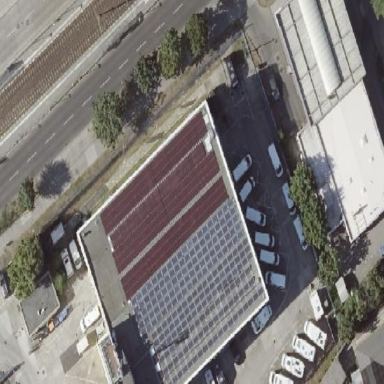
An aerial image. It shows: Building used for storage rental.